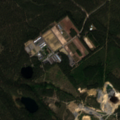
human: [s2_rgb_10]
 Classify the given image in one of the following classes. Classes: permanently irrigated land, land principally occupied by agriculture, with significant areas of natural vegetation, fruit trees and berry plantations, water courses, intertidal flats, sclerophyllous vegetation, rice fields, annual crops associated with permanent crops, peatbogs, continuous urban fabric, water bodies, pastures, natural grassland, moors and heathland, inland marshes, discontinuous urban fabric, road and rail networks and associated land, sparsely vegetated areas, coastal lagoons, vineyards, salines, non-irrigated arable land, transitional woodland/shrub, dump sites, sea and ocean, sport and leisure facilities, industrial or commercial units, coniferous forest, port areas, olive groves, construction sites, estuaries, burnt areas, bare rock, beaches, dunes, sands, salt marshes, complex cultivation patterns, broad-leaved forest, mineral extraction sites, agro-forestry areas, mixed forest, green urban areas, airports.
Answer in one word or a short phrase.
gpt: coniferous forest